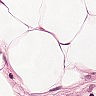
Metastatic tissue present: no